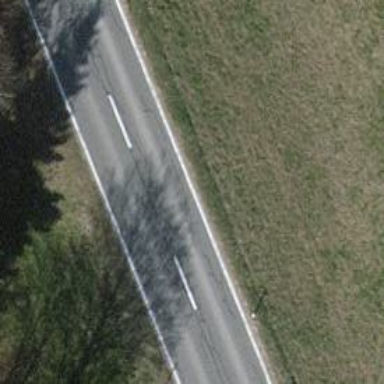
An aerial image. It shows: Tertiary road with dedicated cycle lane on the left side.